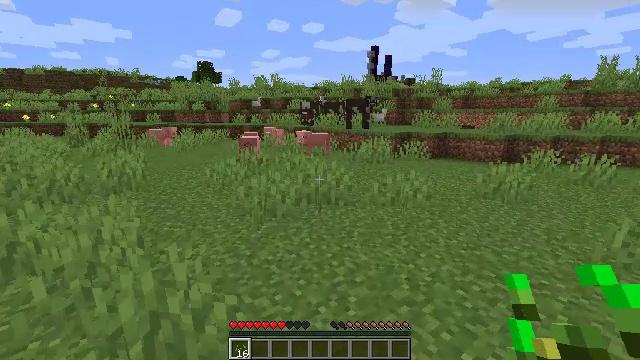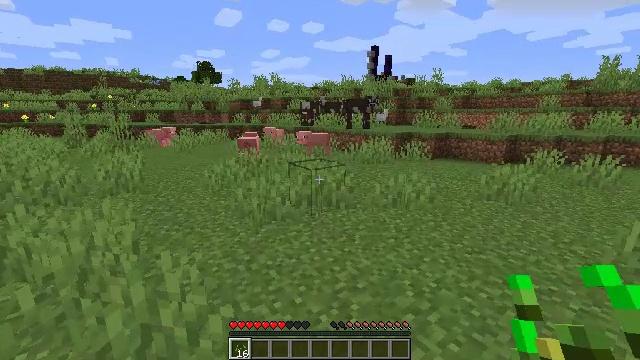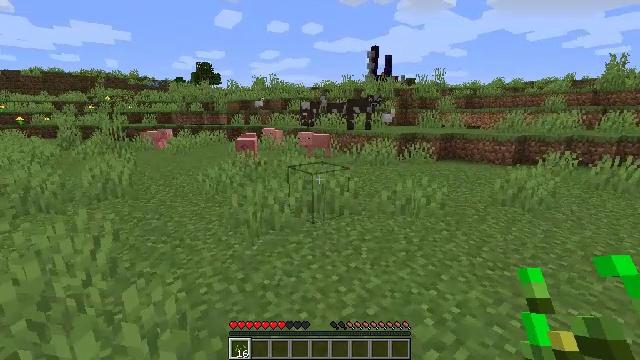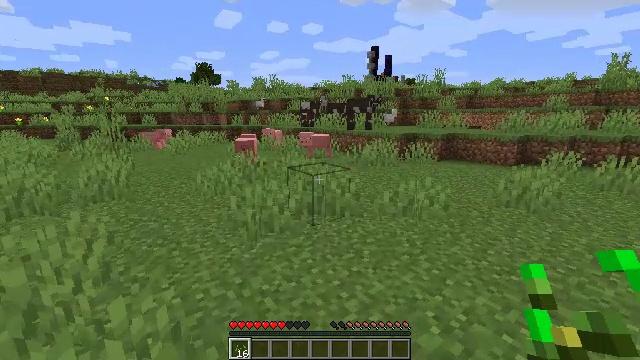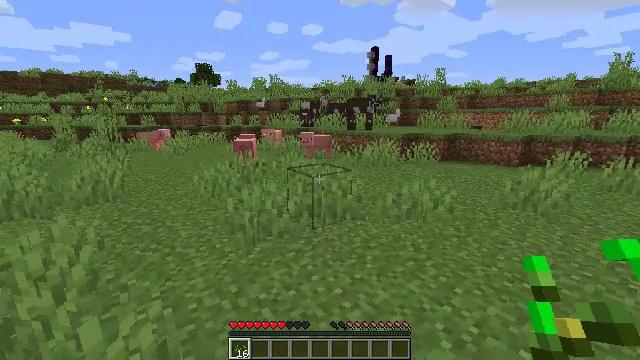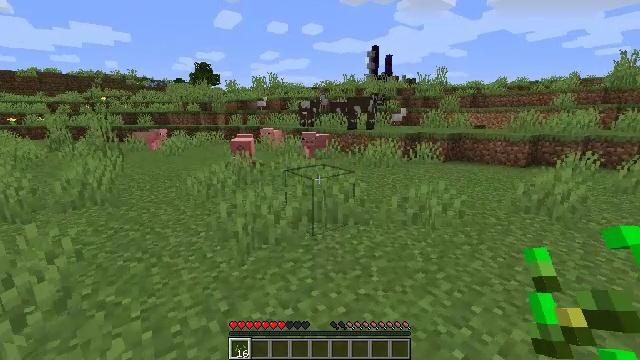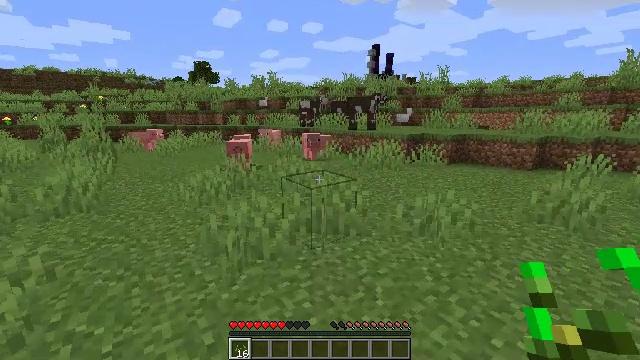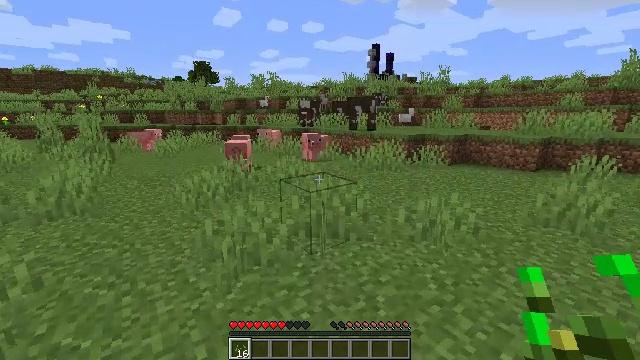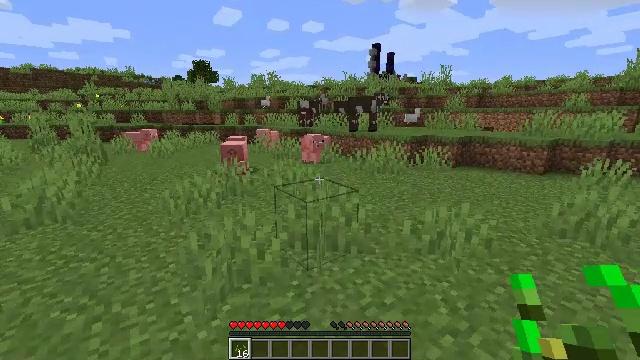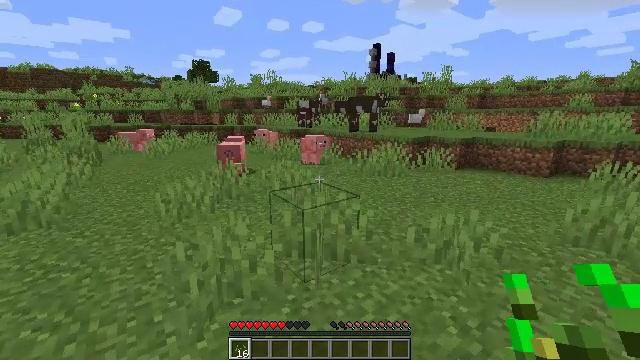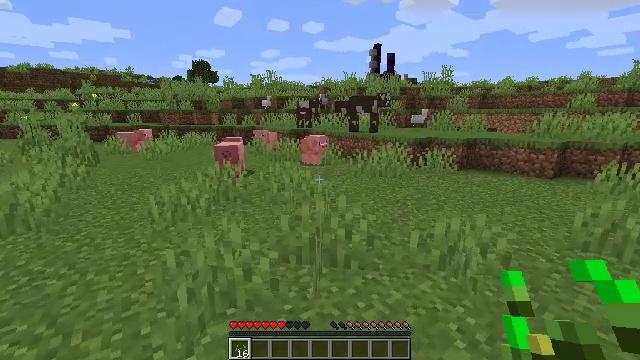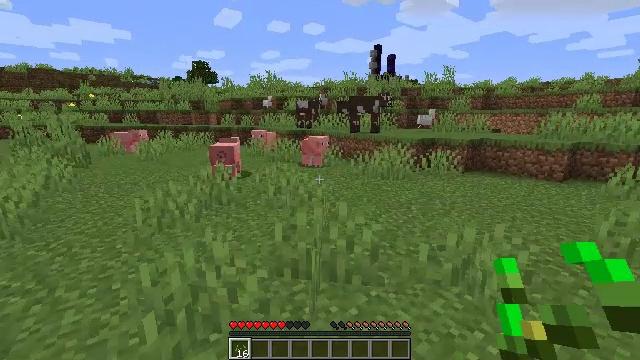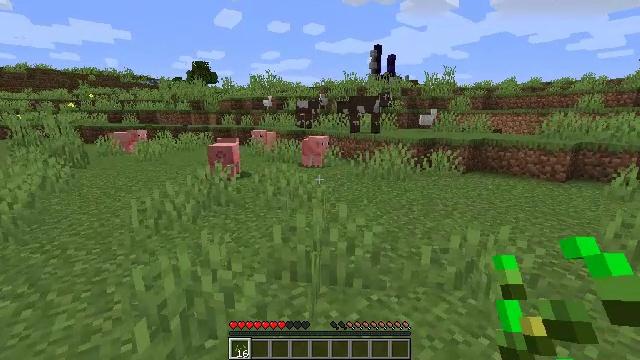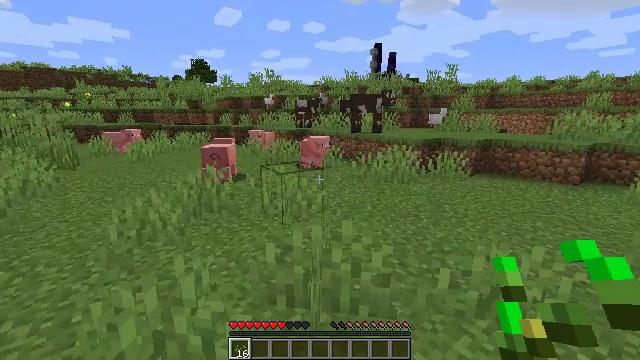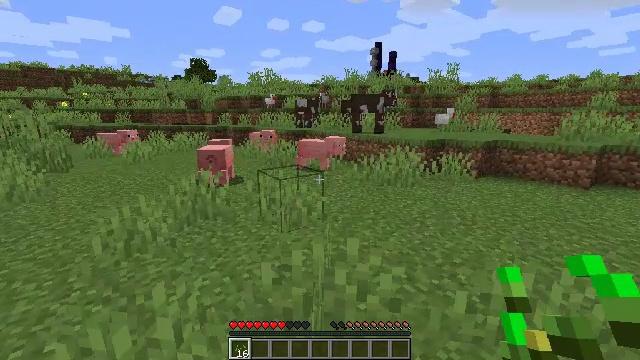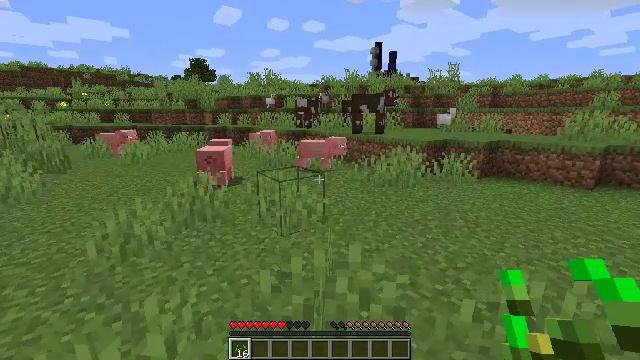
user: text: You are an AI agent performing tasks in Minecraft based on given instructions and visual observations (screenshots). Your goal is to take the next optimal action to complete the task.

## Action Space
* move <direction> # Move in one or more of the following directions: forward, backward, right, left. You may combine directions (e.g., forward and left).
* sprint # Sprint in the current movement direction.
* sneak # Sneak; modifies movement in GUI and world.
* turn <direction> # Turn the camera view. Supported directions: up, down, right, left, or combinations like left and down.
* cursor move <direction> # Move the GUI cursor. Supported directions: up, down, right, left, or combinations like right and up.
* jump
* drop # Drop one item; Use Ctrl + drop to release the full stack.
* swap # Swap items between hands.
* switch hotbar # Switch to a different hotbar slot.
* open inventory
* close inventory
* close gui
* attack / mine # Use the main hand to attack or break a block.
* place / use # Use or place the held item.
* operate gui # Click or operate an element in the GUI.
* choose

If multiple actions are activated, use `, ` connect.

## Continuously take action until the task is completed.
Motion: motion action
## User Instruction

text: Mine grass block from the ground.
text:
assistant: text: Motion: move forward
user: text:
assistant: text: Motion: move forward
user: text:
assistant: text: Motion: move forward
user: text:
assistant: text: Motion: move forward
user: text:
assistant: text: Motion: move forward
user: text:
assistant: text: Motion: move forward
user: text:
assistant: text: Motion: move forward
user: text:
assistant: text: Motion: move forward
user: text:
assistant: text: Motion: move forward
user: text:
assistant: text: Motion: move forward
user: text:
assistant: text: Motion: move forward
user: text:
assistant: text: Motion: move forward
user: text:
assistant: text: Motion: move forward
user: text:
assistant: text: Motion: move forward
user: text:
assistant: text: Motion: move forward
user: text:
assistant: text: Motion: move forward
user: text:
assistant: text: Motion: move forward
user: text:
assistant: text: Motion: move forward and move right
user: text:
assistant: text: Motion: move forward and move right
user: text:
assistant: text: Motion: move forward and move right
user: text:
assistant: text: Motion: move forward and move right
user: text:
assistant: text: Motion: move forward and move right
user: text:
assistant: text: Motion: move forward and move right
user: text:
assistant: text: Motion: move forward and move right
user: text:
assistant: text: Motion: move forward
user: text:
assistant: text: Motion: move forward
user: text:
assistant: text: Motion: move forward
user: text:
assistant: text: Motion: move forward
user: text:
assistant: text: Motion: move forward
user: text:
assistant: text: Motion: move forward